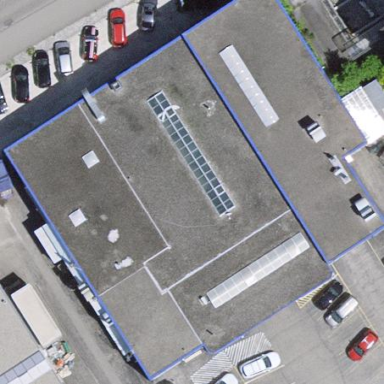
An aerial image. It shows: Commercial building.